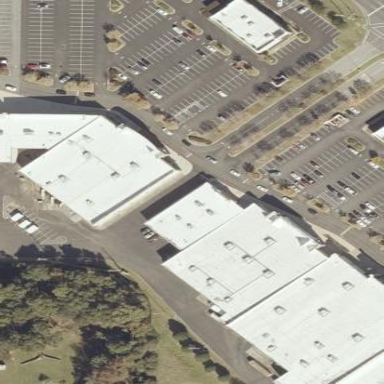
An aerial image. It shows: Retail building.